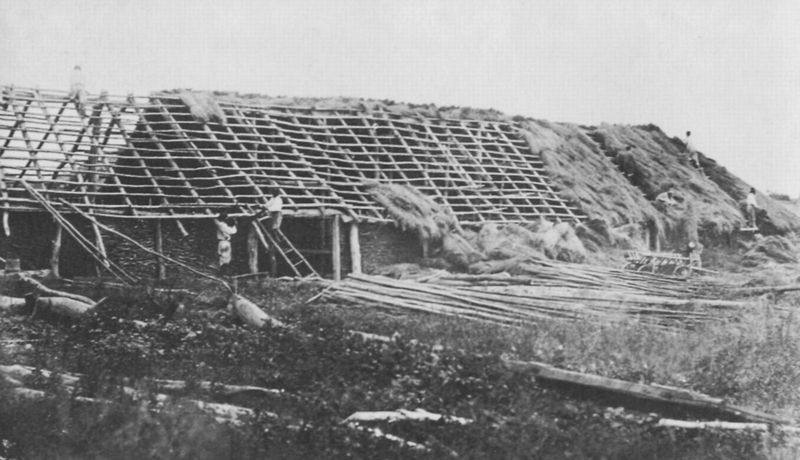
Titel: Bei Borispol wird eine Scheune errichtet
Künstler: Russischer Photograph
Standort: Paris
Institution: Société de Géographie Française
Schlagwörter: feuer, gruppe, himmel, mann, weiß, baumstämme, bäume, landschaft, menschen, blumen, grau, holz, männer, schwarz, stroh, dach, gebäude, gras, haus, wiese, mensch, feld, gräser, halme, häuser, schilf, gitter, land, pflanzen, arbeit, bauern, schuppen, trocknen, heu, lehm, russland, dächer, bauernhof, hof, latten, arbeiter, holzstämme, leiter, orkan, planken, querformat, sturm, stämme, unterstand, unwetter, balken, bretter, bauer, foto, fotografie, photographie, ruine, gerüst, stangen, reetdach, scheune, strohdach, sprossen, schwarz-weiss, bürger, dachstuhl, langhaus, photo, kaputt, zimmerer, konstruktion, bauernhaus, stall, zerstört, sparren, ständer, hol, bau, holzhaus, raster, fot, bauen, niedrig, heuschober, baracke, norddeutschland, aufbau, baustelle, first, decken, ställe, wies, wiederaufbau, einstürzen, reed, reet, ried, rietdach, verlust, farm, strohhütte, tamm, riet, dachgerüst, proletariat, dachdecker, zimmerleute, dachdecken, rieddach, stohdach, eingestürzt, dackdecker, holzstangen, dachlatten